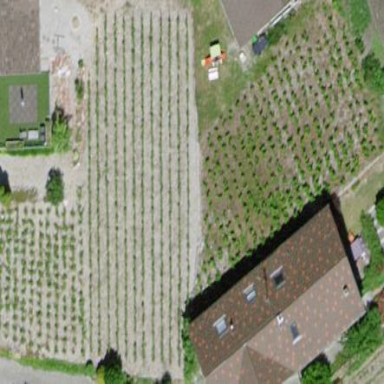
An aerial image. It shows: Vineyard where grapes are grown.